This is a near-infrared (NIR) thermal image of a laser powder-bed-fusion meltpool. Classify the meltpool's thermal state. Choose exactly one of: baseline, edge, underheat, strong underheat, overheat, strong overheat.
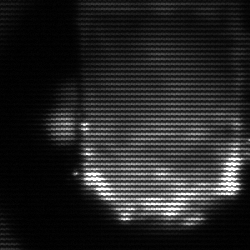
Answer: baseline